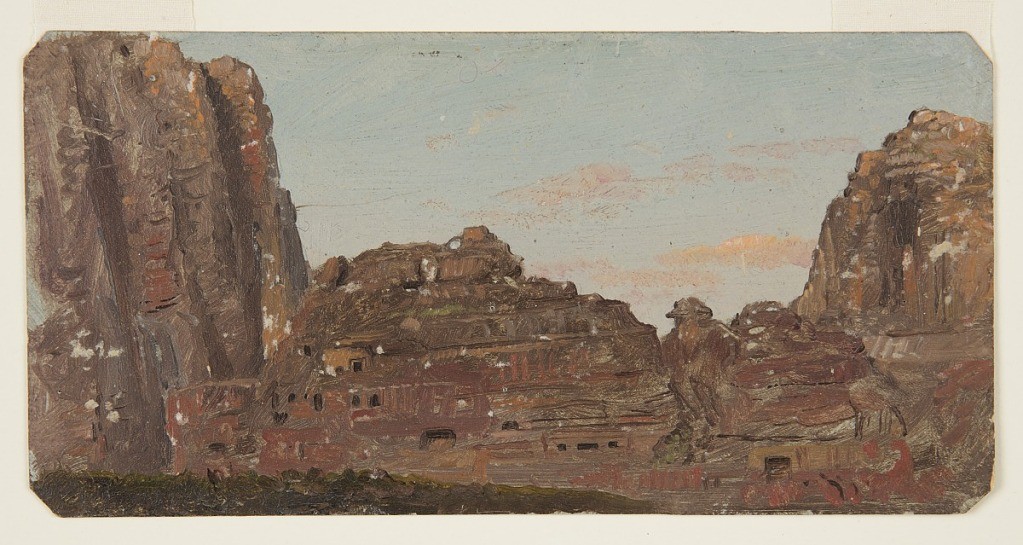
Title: Jabal al-Habis, Petra, Jordan
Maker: Frederic Edwin Church, American, 1826–1900
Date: February 25, 1868
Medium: Oil paint and graphite on paperboard
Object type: Drawing
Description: Landscapes study showing rock-cut architecture in the cliff walls of Petra, in present-day Jordan. At left and right, two tall, precipitous cliffs frame the scene. At center, multiple portals and facades--likely tombs--are carved into a lower cliff face. Rock is colored in hues of red, brown, and orange. Above, light, pink clouds hang in a dark blue twilight sky.